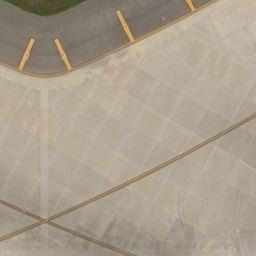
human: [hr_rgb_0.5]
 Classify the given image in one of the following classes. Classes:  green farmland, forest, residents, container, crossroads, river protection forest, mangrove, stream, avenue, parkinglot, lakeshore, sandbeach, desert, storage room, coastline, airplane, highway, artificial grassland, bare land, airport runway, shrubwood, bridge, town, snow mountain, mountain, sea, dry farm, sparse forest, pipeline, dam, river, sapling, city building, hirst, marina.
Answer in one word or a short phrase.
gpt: airport runway